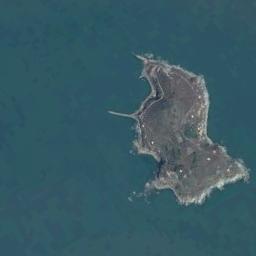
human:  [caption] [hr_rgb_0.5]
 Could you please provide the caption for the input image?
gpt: The land on the island is uneven .

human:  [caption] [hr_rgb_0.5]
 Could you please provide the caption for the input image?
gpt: The irregularly shaped island is surrounded by blue sea water, The island has a green and yellow-brown color, And there are white sand beaches around the periphery .

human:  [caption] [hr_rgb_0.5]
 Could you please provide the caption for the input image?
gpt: The island with sparse vegetation is surrounded by light blue waters .

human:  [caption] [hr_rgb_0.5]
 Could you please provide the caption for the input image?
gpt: There are several islands of different sizes .

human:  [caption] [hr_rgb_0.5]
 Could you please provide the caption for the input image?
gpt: The brown island is on a blue sea .